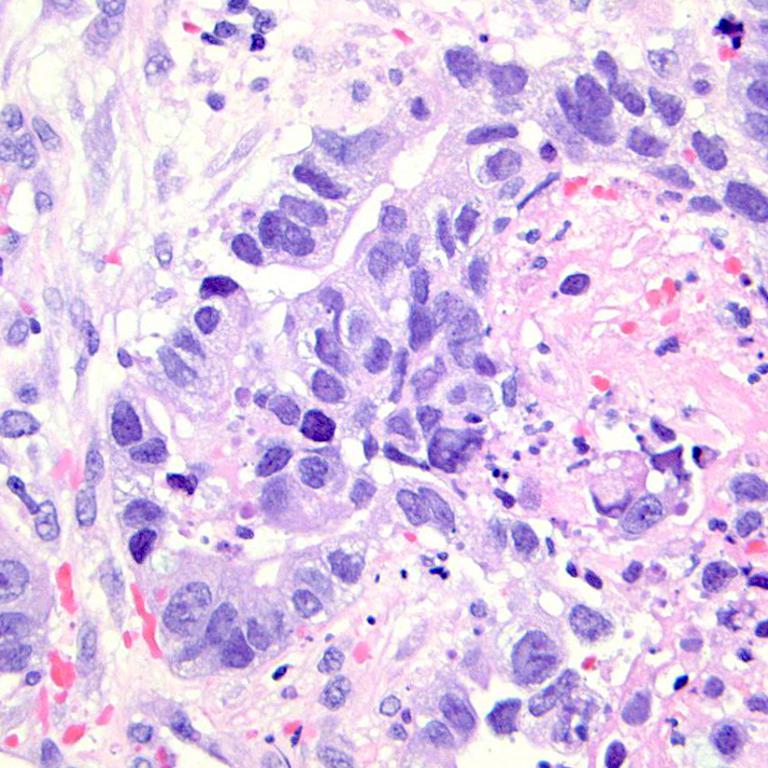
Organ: colon
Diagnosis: adenocarcinomas